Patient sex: M
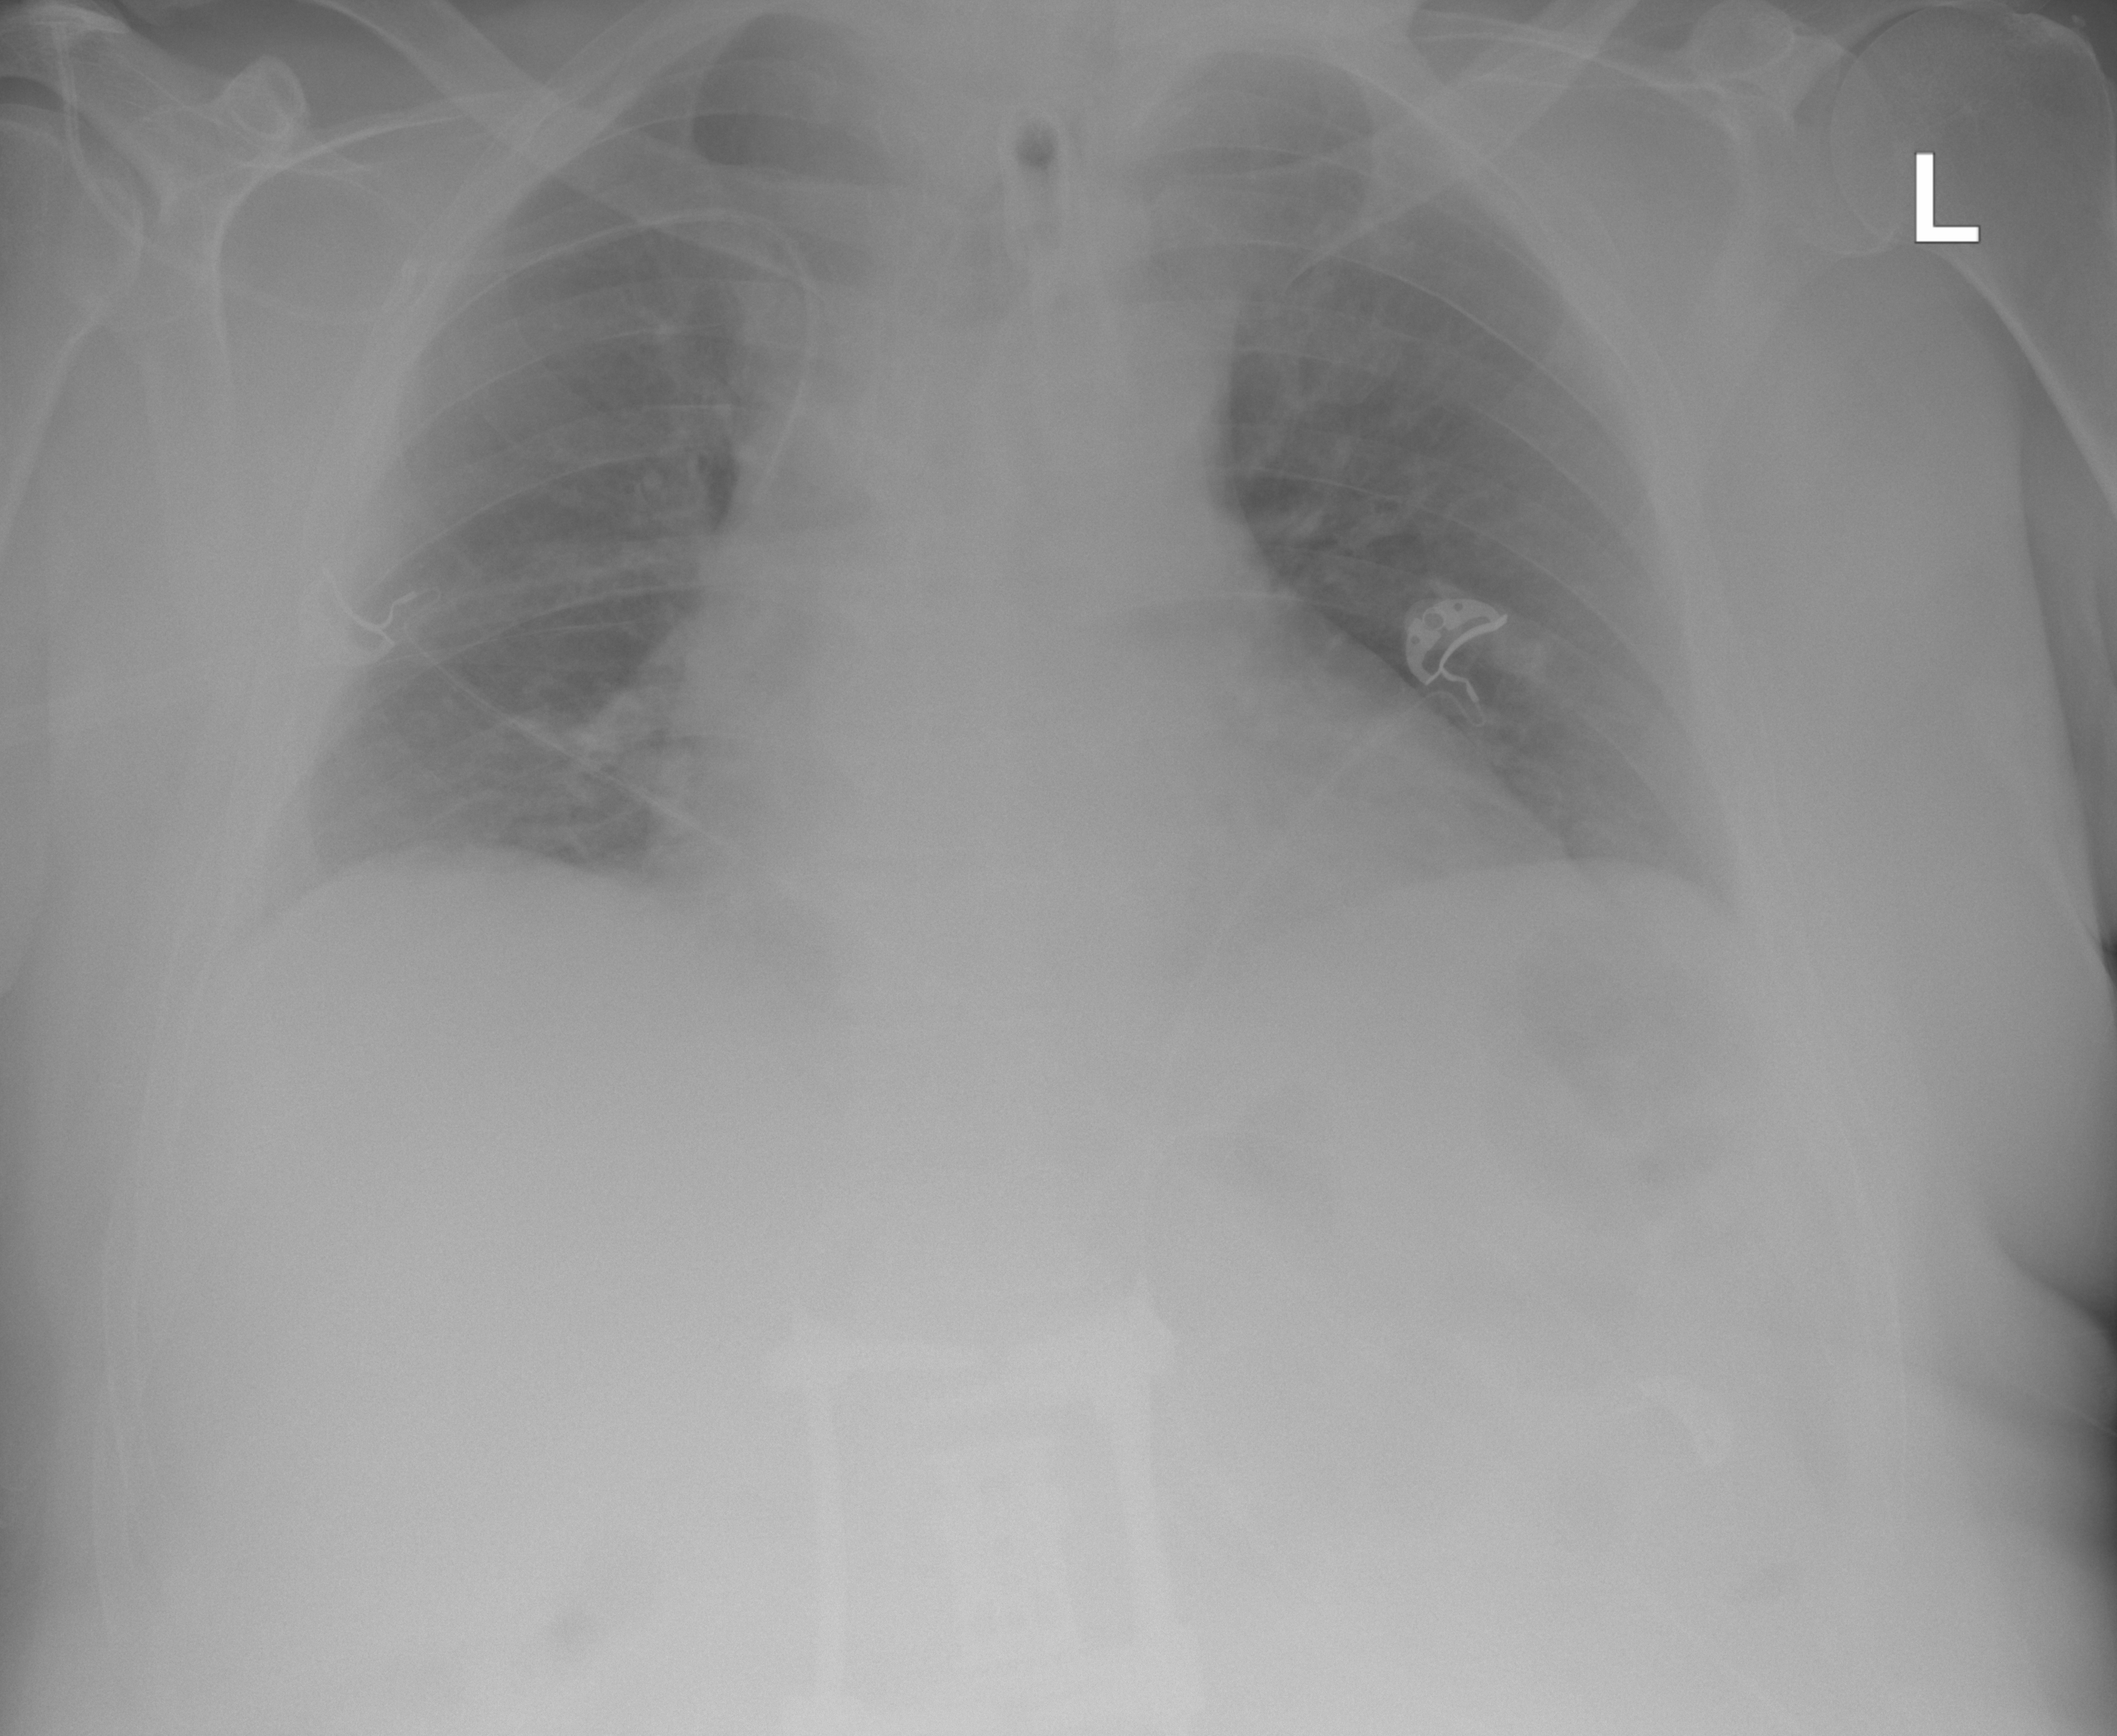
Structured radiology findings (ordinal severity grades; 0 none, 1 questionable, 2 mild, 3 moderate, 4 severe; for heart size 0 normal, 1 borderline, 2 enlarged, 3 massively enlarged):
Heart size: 2
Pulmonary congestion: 2
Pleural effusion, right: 2
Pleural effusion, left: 2
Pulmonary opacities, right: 2
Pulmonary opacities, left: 2
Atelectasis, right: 2
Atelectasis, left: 2